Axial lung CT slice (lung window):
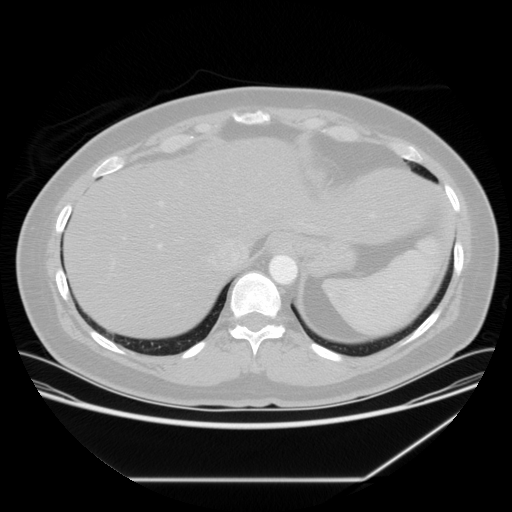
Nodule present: no